Question: I have an Azure mobile service with a custom API and it seems to be making multiple SQL calls. When I look at the log, I am seeing multiple responses coming back from the SP. Some of these are empty returns (no recordset), while one of them is communicating with the SP correctly and returning a recordset.
I know my iOS app is only calling the custom API once.
Here is the custom API:
'''
exports.post = function(request, response) {
var mssql = request.service.mssql;
var params = [request.query.FirstName ,
request.query.LastName ,
request.query.DOB ,
request.query.EmailAddress ,
request.query.PhoneNumber ,
request.query.FacilityID ,
request.query.DiagnosisID,
request.query.GeneratedBy ,
request.query.UserTypeID];
console.log("processregistration params = '%j'", params);
var sql = "exec MyStoredProcName ?, ?, ?, ?, ?, ?, ?, ?, ?";
mssql.query(sql, params, {
success: function(results) {
console.log("results = '%j'", results);
// I had to put this in there to keep it from returning an empty recordset
// back to my iOS app
if (results.length > 0) {
response.send(statusCodes.OK, results);
}
}
});
};
'''
Here is the log:

I know the SP only produces one recordset and testing it directly produces a single recordset. I have been able to band-aid it but putting in an if statement before the 'response.send'. I have never had to do that before. Any ideas?
EDIT - Here is my SP (posted for carlosfigueira)
'''
SET ANSI_NULLS ON
GO
SET QUOTED_IDENTIFIER ON
GO
/*
==========================================================================================
Author: LJ Wilson
Create date: 2013-12-07
Description: Processes a new (or existing) user registration
==========================================================================================
Revision History
Date Initials Comments
2013-12-07 LJW Created
2013-12-18 LJW Fixed issue with InvitationCodeID
*/
ALTER PROCEDURE [MyApp].[sp_Process_Registration]
@FirstName VARCHAR(500) ,
@LastName VARCHAR(500) ,
@DOB DATETIME ,
@EmailAddress VARCHAR(500) ,
@PhoneNumber VARCHAR(25) ,
@FacilityID INT ,
@DiagnosisID INT ,
@GeneratedBy NVARCHAR(500) ,
@UserTypeID INT
AS
DECLARE @Timestamp AS DATETIME = CURRENT_TIMESTAMP
DECLARE @ExistingUserID AS INT = ( SELECT ID
FROM MyApp.Users
WHERE UserTypeID = @UserTypeID
AND EmailAddress = @EmailAddress
AND LastName = @LastName
)
DECLARE @EmailAddressInUse AS INT = ( SELECT COUNT(ID)
FROM MyApp.Users
WHERE EmailAddress = @EmailAddress
)
IF @ExistingUserID IS NULL
BEGIN
BEGIN TRAN
INSERT INTO MyApp.Users
( LoginName ,
FriendlyName ,
JoinDate ,
PhoneNumber ,
EmailAddress ,
UserTypeID ,
IsActive ,
FacilitiesListID ,
AllowTexting ,
AllowEmail ,
AllowCalls ,
AllowAPNS ,
ImagePath ,
ShowImage ,
LastUpdatedBy ,
LastUpdatedOn ,
FirstName ,
LastName ,
DOB
)
VALUES ( @EmailAddress , -- LoginName - nvarchar(250)
NULL , -- FriendlyName - nvarchar(500)
@Timestamp , -- JoinDate - datetime
@PhoneNumber , -- PhoneNumber - nvarchar(50)
@EmailAddress , -- EmailAddress - nvarchar(500)
@UserTypeID , -- UserTypeID - smallint
1 , -- IsActive - bit
NULL , -- FacilitiesListID - int
NULL , -- AllowTexting - bit
1 , -- AllowEmail - bit
NULL , -- AllowCalls - bit
1 , -- AllowAPNS - bit
NULL , -- ImagePath - nvarchar(1000)
NULL , -- ShowImage - bit
@GeneratedBy , -- LastUpdatedBy - nvarchar(500)
@TimeStamp , -- LastUpdatedOn - datetime
@FirstName , -- FirstName - varchar(500)
@LastName , -- LastName - varchar(500)
@DOB -- DOB - datetime
)
COMMIT TRAN
SET @ExistingUserID = ( SELECT @@IDENTITY
)
END
BEGIN
DECLARE @InvitationCode AS VARCHAR(50) = ( SELECT dbo.fnc_GenInvitationCode(@EmailAddress,
@FacilityID,
@DiagnosisID)
)
INSERT INTO MyApp.InvitationCodes
( InvitationCode ,
UserID ,
FacilityID ,
InvitationGeneratedOn ,
GeneratedBy ,
DiagnosisIdentifier ,
InvitationActive
)
VALUES ( @InvitationCode , -- InvitationCode - nvarchar(50)
@ExistingUserID , -- UserID - int
@FacilityID , -- FacilityID - int
@Timestamp , -- InvitationGeneratedOn - datetime
@GeneratedBy , -- GeneratedBy - nvarchar(500)
@DiagnosisID , -- DiagnosisIdentifier - int
NULL -- InvitationActive - bit
)
END
DECLARE @InvitationCodeID AS INT = ( SELECT ID
FROM MyApp.InvitationCodes
WHERE InvitationCode = @InvitationCode
AND InvitationGeneratedOn = @Timestamp
)
INSERT INTO MyApp.FacilitiesList
( UserID ,
InvitationCodeID ,
FacilityID ,
AddedOn ,
AddedBy
)
VALUES ( @ExistingUserID , -- UserID - int
@InvitationCodeID , -- InvitationCodeID - int
@FacilityID , -- FacilityID - int
@Timestamp , -- AddedOn - datetime
@GeneratedBy -- AddedBy - nvarchar(500)
)
SELECT @InvitationCode AS InvitationCode ,
@EmailAddressInUse AS EmailAddressInUse ,
@ExistingUserID AS ExistingUserID
GO
'''
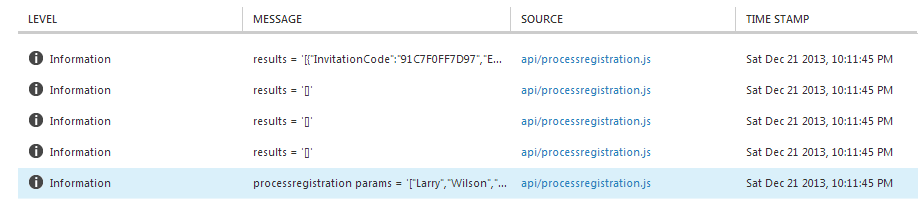
Answer: The issue you're having is that your stored procedure is executing lots of intermediate operations (query for existing user id, query for e-mail address in use, etc.), and by default all of those operations are returned as result sets by the SQL server, which is why you're seeing those empty result sets before the "real" one.
You can use the 'SET NOCOUNT ON' statement in your stored procedure, and that will effectively remove those intermediate SQL executions from the list of result sets which is returned to the 'mssql.query' function. Your SPROC would look like this
'''
ALTER PROCEDURE [carlosfigueira].[sp_Process_Registration]
@FirstName VARCHAR(500) ,
@LastName VARCHAR(500) ,
@DOB DATETIME ,
@EmailAddress VARCHAR(500) ,
@PhoneNumber VARCHAR(25) ,
@FacilityID INT ,
@DiagnosisID INT ,
@GeneratedBy NVARCHAR(500) ,
@UserTypeID INT
AS
SET NOCOUNT ON
DECLARE @Timestamp AS DATETIME = CURRENT_TIMESTAMP
-- rest of the stored proc code is the same
'''
Once you add that statement, the callback passed to 'mssql.query' will only be invoked once.